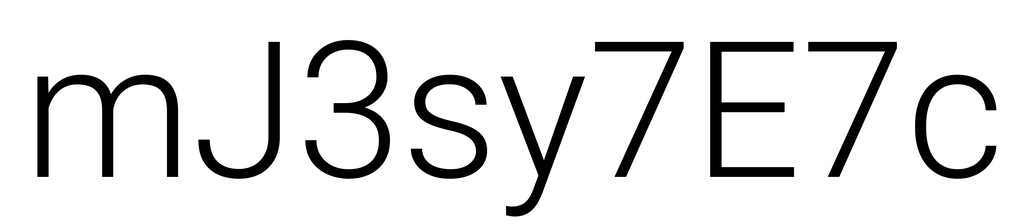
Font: Roboto_Light